Question: I'm using the default database dump for Magento which gives me the default things inside the database.

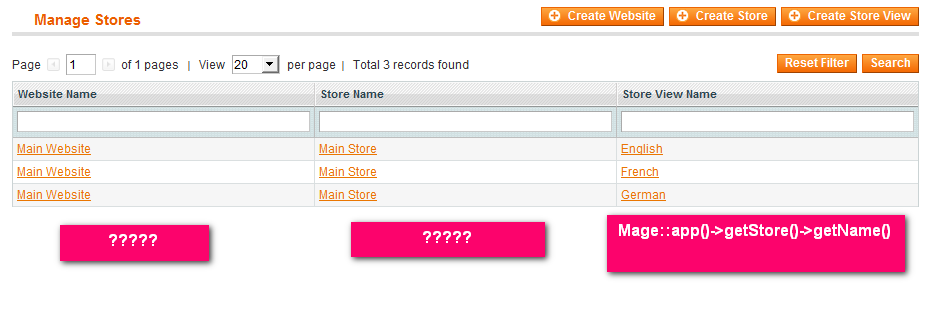
Answer: Website: 'Mage::app()->getWebsite()->getName();'
Store Group: 'Mage::app()->getGroup()->getName();'